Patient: sex F, age 80
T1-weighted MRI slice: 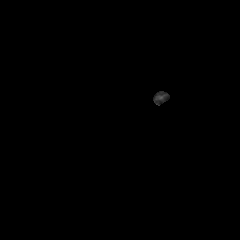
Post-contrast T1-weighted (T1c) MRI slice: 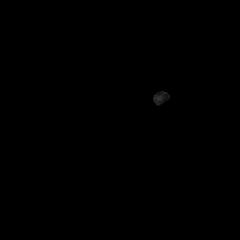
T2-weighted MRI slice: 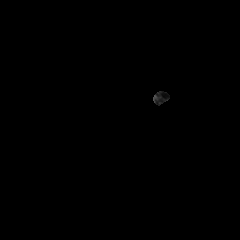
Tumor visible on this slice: no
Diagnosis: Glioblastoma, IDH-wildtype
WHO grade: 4